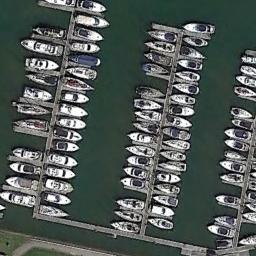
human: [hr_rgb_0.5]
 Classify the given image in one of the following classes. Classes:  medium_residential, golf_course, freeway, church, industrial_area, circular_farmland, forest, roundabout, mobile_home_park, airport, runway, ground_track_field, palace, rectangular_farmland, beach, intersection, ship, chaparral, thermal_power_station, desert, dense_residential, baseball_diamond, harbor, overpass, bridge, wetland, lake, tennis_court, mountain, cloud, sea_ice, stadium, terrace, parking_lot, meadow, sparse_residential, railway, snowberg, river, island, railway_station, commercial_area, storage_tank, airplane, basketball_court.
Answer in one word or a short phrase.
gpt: harbor